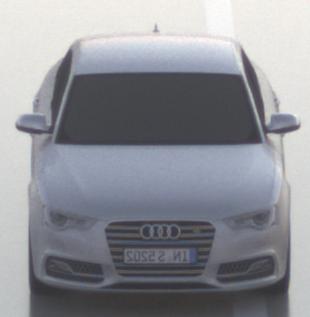
Make: Audi
Model: S5
Detailed model: F5
Model produced from: 2016
Model produced until: 2019
Doors: 2
Color: white
Road condition: wet road
Daytime: sunrise or sunset
Contrast: low contrast